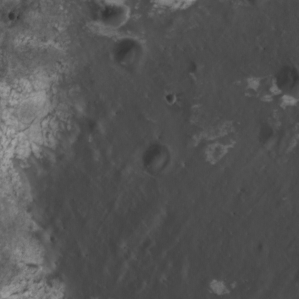
Label: non_frost